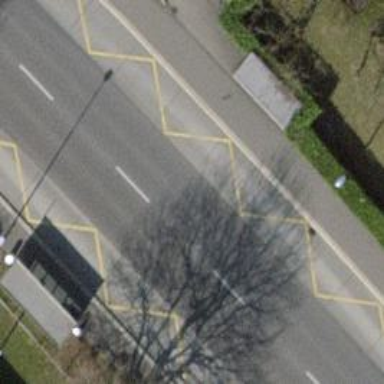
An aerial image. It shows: Bus stop with shelter for public transport.